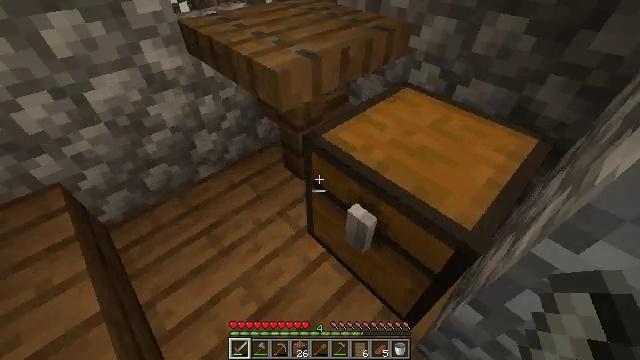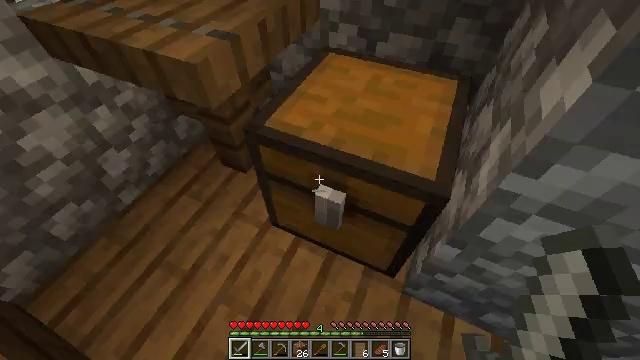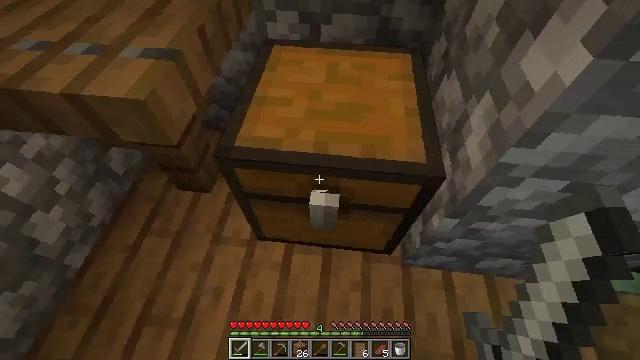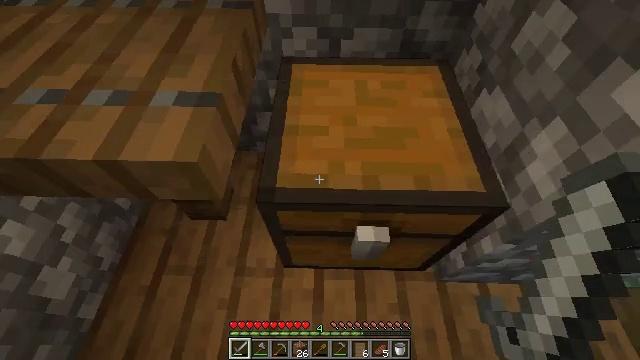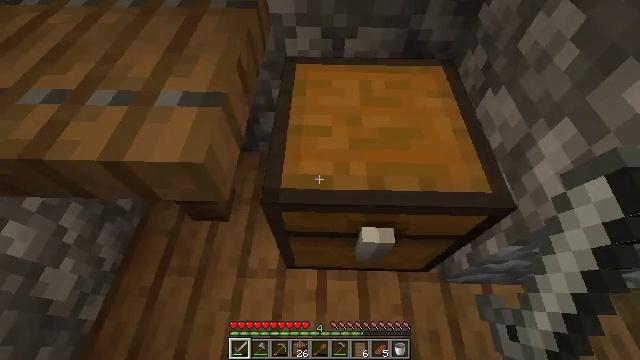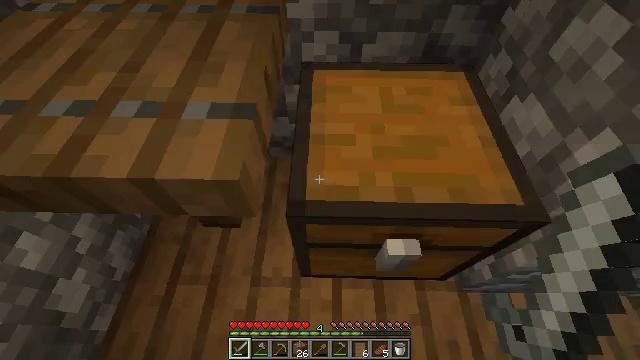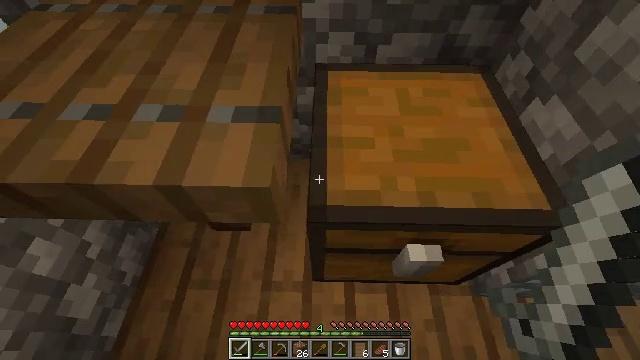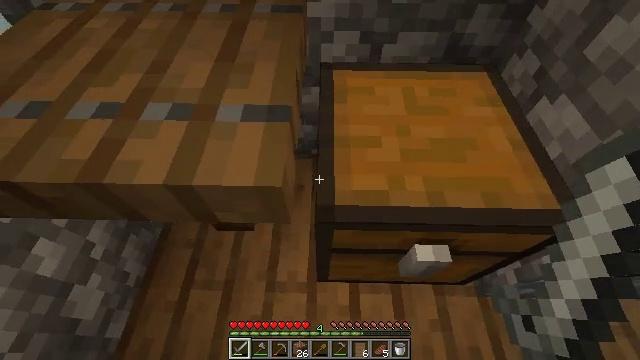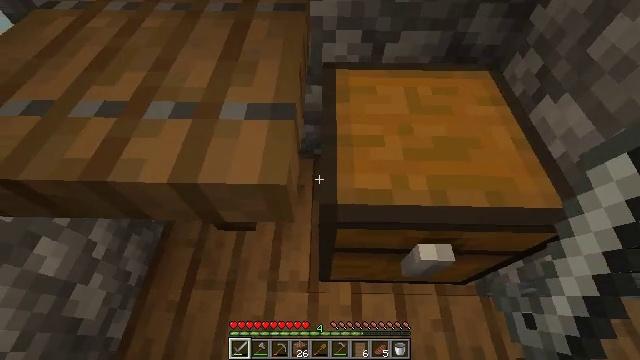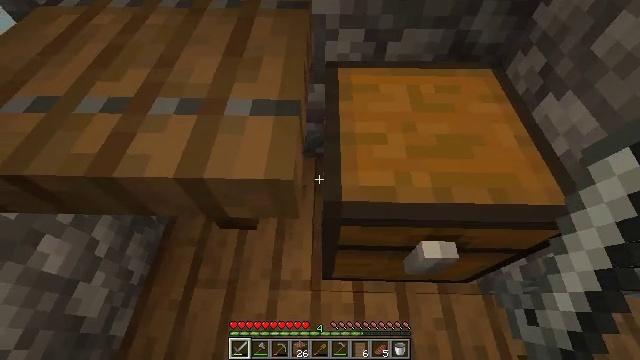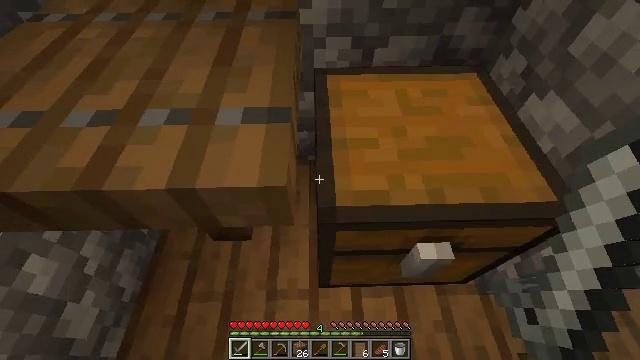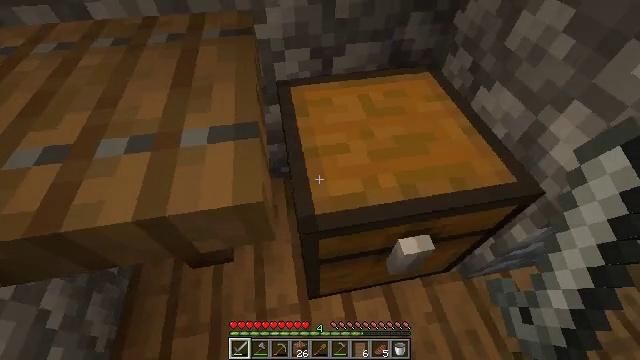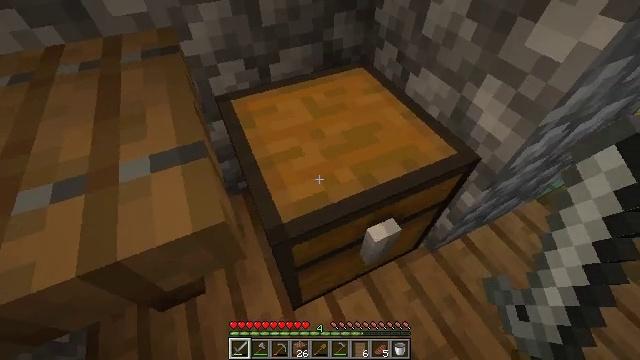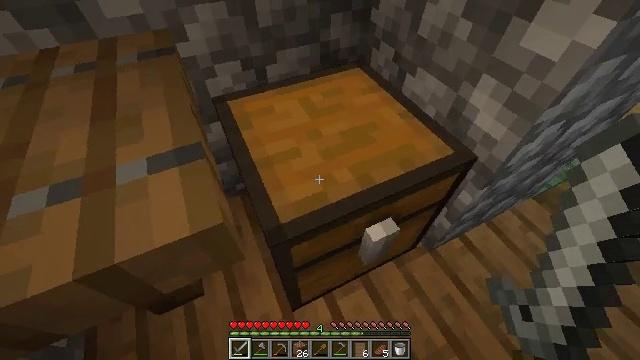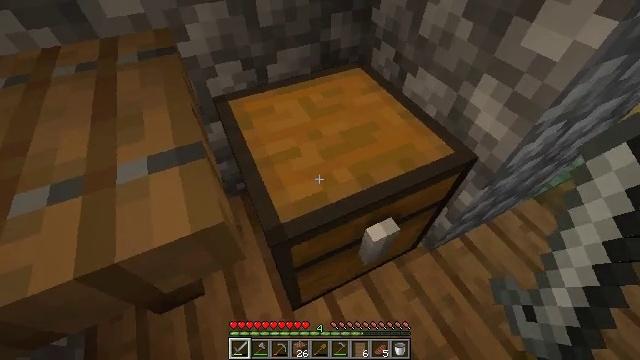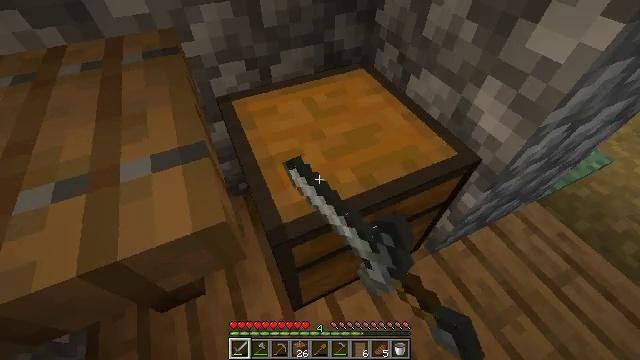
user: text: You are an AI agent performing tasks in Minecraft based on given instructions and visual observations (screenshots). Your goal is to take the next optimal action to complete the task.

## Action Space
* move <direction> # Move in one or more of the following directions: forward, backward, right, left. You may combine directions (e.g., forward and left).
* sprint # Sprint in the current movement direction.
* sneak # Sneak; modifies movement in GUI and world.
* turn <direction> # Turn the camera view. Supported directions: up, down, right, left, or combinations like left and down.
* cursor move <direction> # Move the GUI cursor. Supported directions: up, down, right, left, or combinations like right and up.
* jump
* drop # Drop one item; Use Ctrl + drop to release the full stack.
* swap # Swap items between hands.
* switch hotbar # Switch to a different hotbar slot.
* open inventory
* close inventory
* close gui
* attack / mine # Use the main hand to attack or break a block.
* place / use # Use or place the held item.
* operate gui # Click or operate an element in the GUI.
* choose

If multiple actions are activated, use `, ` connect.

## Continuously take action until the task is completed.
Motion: motion action
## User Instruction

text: Collect the spruce door for reuse.
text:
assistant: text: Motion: move forward and move left, turn right and down
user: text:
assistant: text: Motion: move forward and move left, turn right and down
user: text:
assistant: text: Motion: move forward and move left, turn right
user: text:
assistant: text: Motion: no_op
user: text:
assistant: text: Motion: no_op
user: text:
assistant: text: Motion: no_op
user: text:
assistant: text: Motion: no_op
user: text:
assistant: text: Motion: no_op
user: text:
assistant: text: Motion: no_op
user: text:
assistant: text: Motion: turn right and up
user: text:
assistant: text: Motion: turn right and up
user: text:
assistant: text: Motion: turn right and up
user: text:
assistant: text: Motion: no_op
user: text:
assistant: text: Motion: use / place
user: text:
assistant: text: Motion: use / place
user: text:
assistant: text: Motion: use / place
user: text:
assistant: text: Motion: no_op
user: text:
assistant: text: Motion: no_op
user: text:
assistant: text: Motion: open gui
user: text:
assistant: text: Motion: no_op
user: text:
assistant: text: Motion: no_op
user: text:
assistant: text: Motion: no_op
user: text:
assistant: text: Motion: no_op
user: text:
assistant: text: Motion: no_op
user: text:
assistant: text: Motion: no_op
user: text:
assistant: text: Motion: no_op
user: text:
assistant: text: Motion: no_op
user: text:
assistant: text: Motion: no_op
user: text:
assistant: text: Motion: no_op
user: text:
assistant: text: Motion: no_op